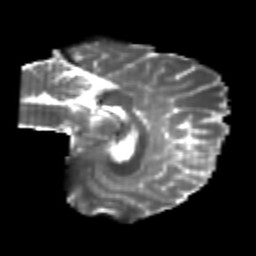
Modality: T2w
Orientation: sagittal
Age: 24
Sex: male
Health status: healthy
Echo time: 0.074 s